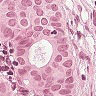
Metastatic tissue present: yes